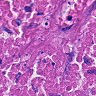
Metastatic tissue present: yes